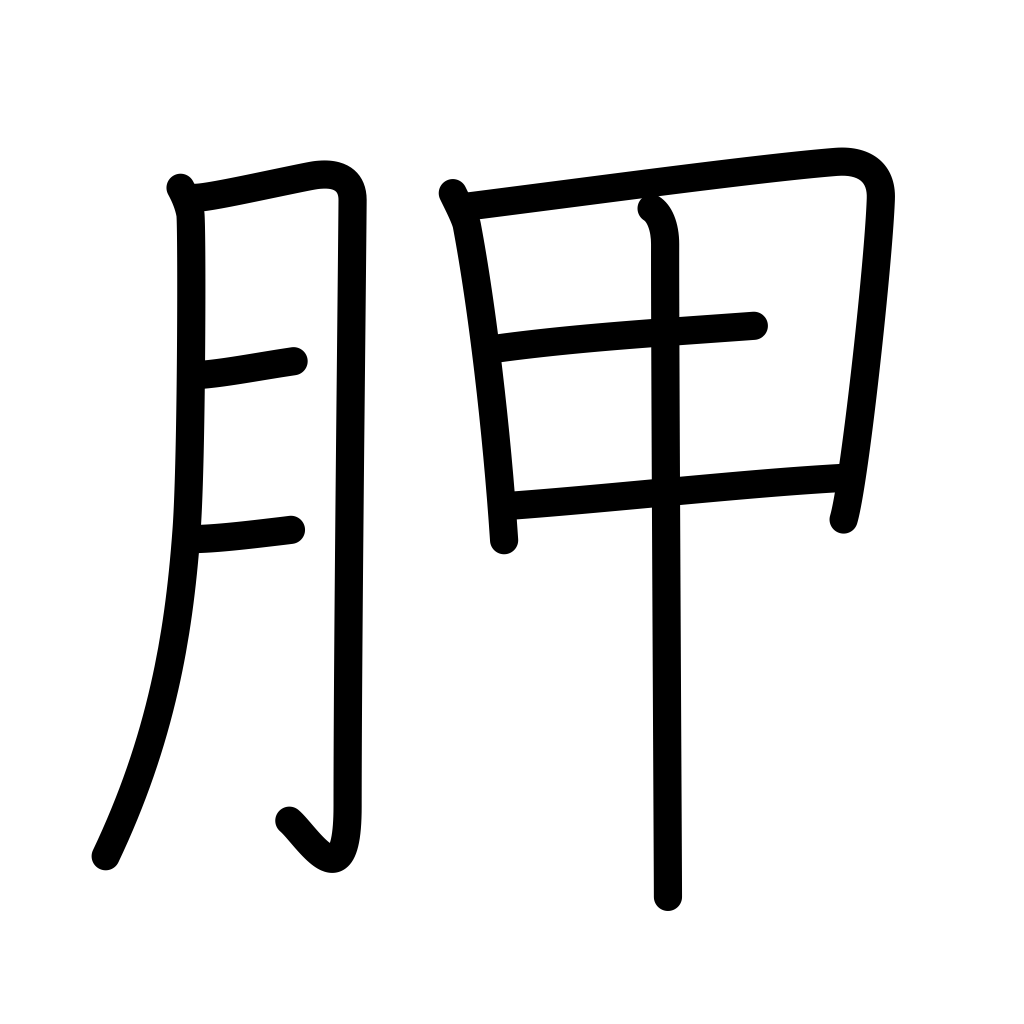
Meaning: shoulder blade